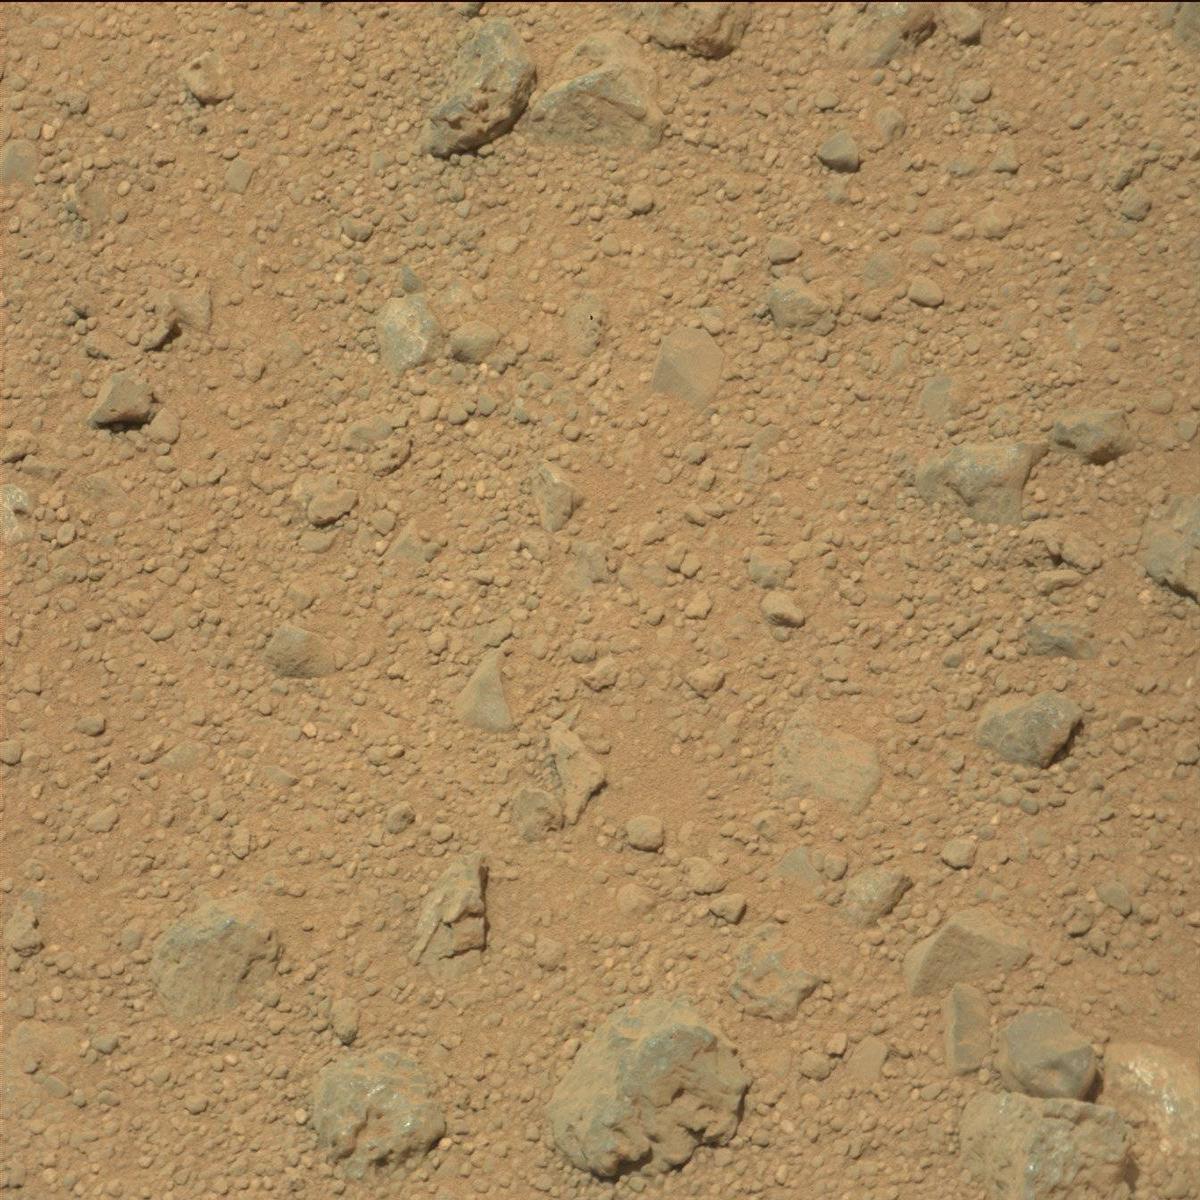
Terrain classes present: Bedrock, Sand / Soil